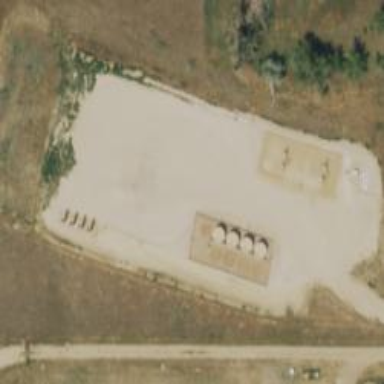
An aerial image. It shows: Storage tank that is man-made.